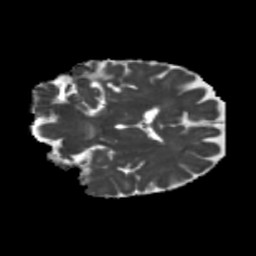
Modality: MD
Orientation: coronal
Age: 71
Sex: female
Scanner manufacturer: siemens
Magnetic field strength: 3 T
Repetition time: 5.25 s
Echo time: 0.08 s